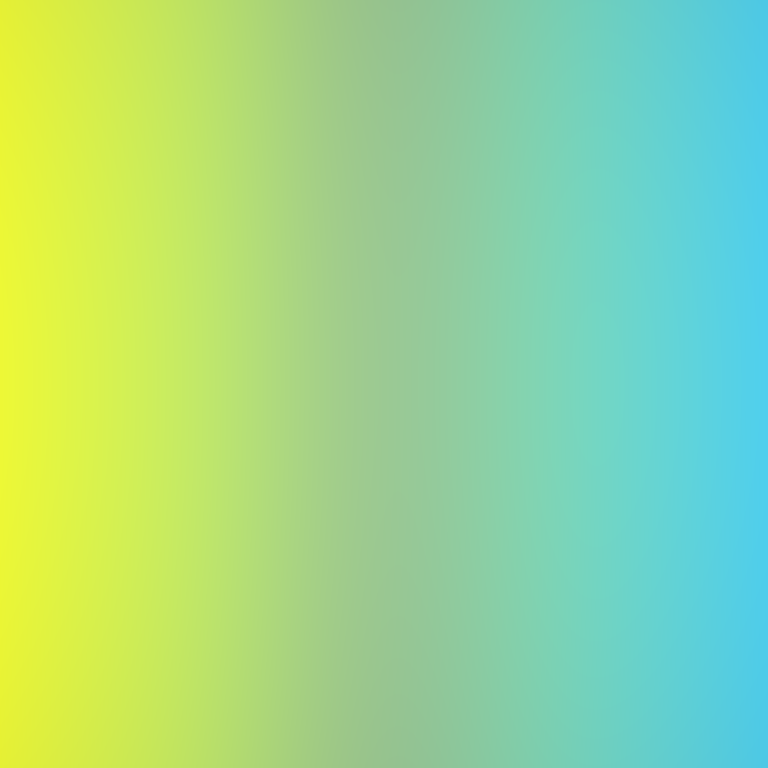
Abstract light effect, smooth gradient from bright yellow to soft cyan, calm atmosphere, diffuse light, no room, no furniture, no objects.